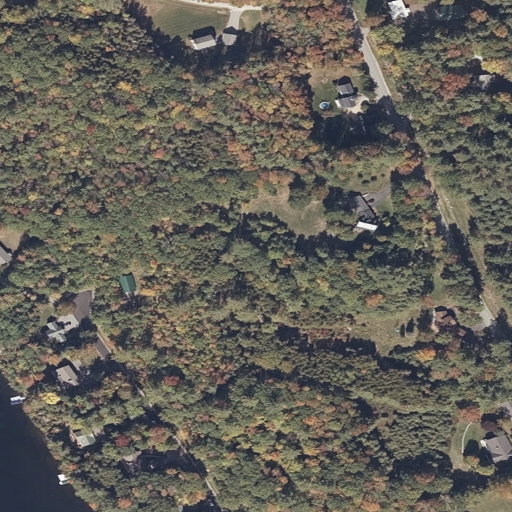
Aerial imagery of ridge(s) in Maine named Crooked Ridge containing mixed forest, evergreen forest, open development, low intensity development, medium intensity development, open water, grassland, and pasture